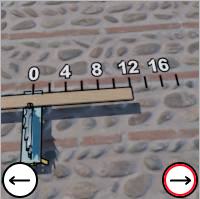
Task: length
Answer: 12
First scale value: 4.0